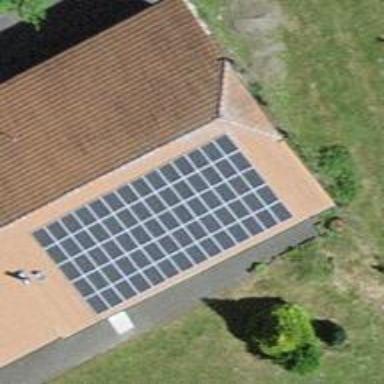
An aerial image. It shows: Solar power generator using photovoltaic method with solar photovoltaic panel types.